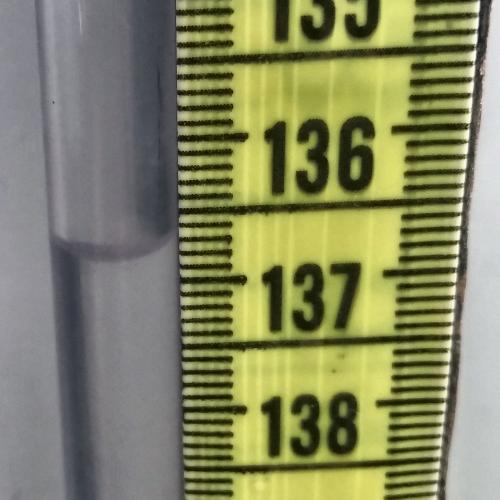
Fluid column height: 136.8 cm